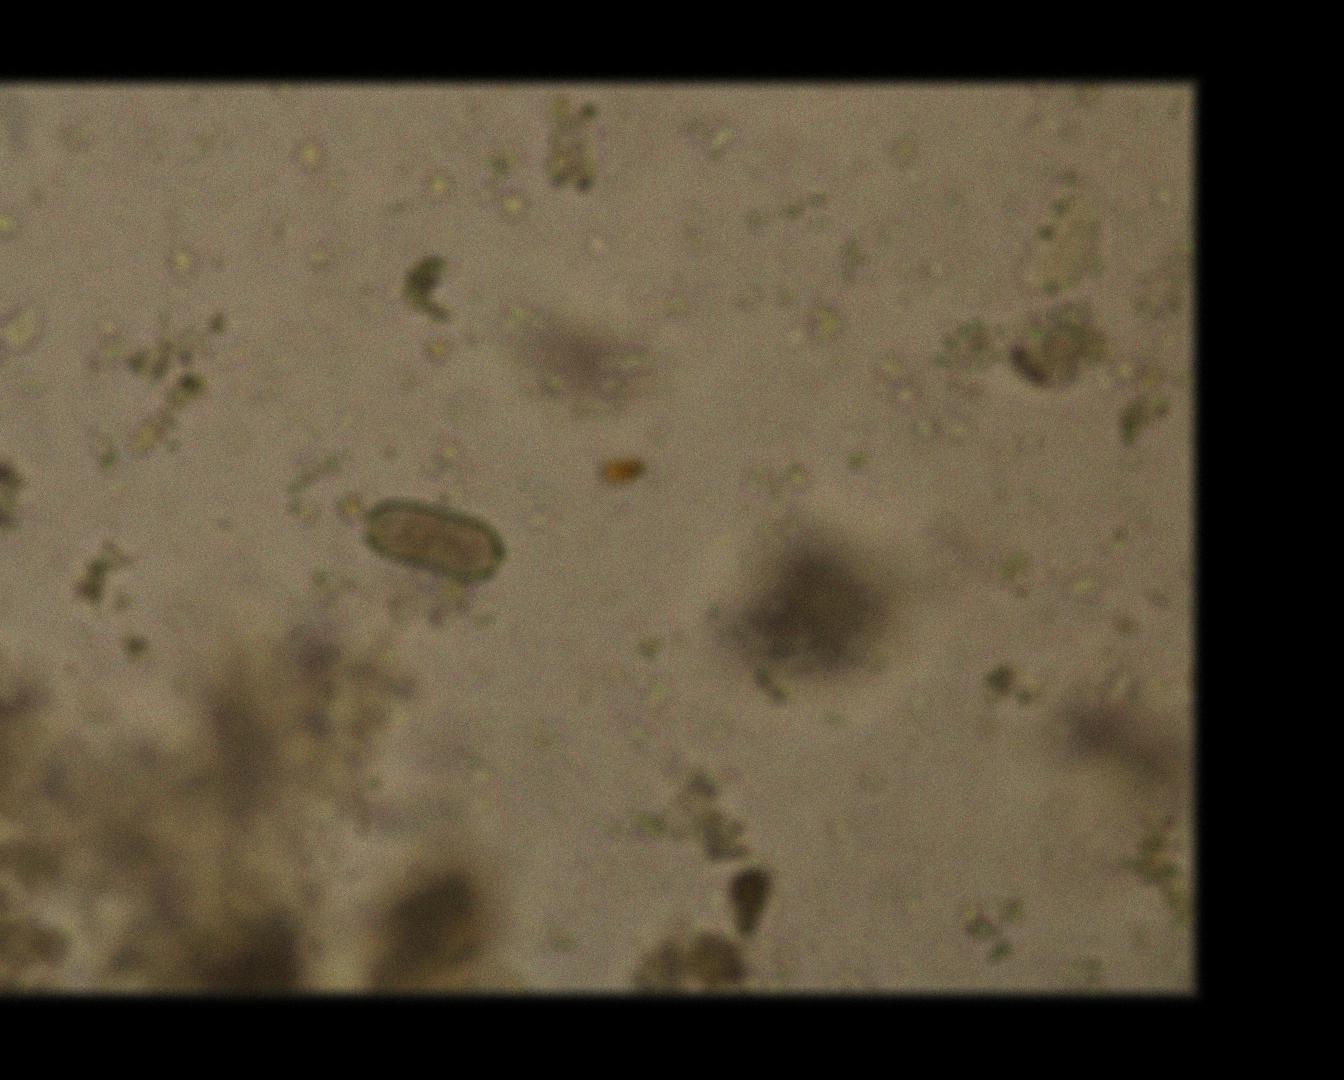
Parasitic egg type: Capillaria philippinensis